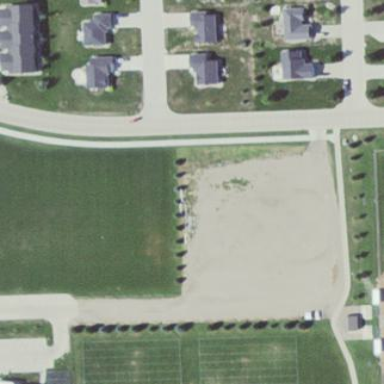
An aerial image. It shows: Parking area with gravel surface.